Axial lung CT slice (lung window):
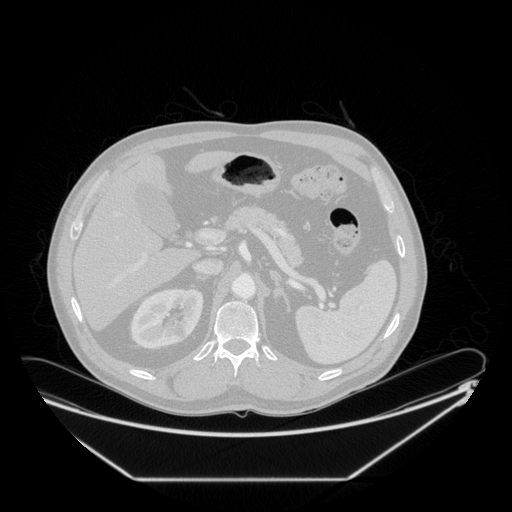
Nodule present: no